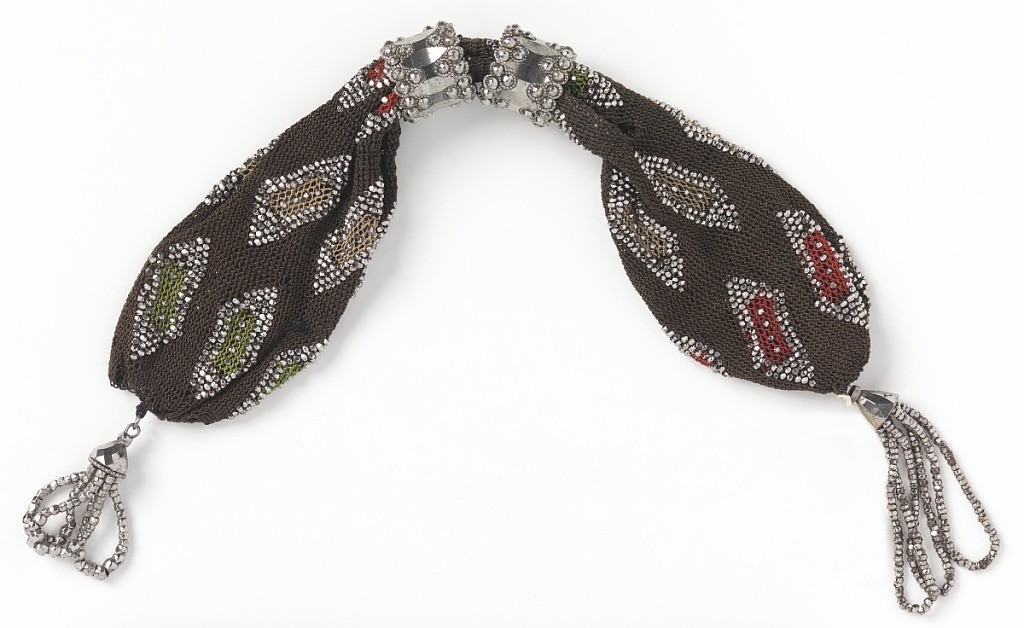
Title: Miser's purse
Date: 1810–30
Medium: silk, steel Technique: beaded netting Label: Netted silk with metal beads and rings
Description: Netted silk of very dark brown with rectangular inserts of green, tan and red in rectangular patterns, which are outlined with beads of cut steel.  Two ornate rings of cut steel control side opening; steel tassels (one twice as long as the other) at each end.